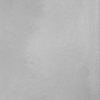
Label: dusty